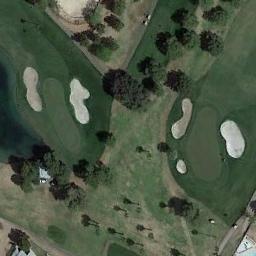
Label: golf_course